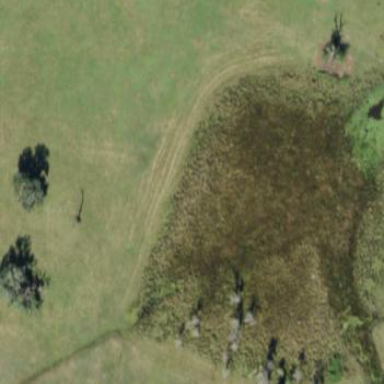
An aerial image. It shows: Marshy wetland area.